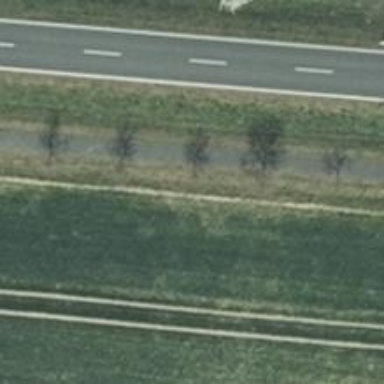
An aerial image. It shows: Deciduous broadleaved tree.